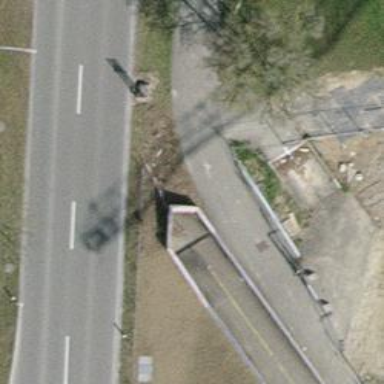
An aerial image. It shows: Asphalt path that goes through tunnel.